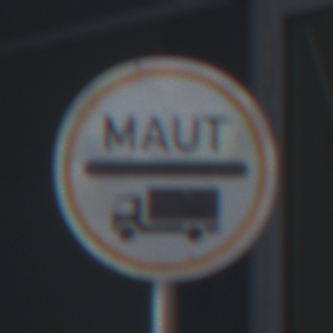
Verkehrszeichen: Mautpflicht
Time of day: MorningAfternoon
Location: Outdoor (Urban)
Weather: PartlyCloudy
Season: NotSpecified
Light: Natural